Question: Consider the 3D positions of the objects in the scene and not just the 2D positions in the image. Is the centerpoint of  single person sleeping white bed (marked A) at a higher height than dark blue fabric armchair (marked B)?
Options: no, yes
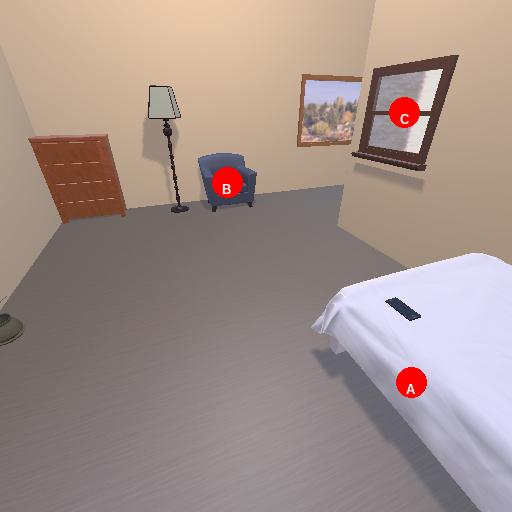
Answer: no